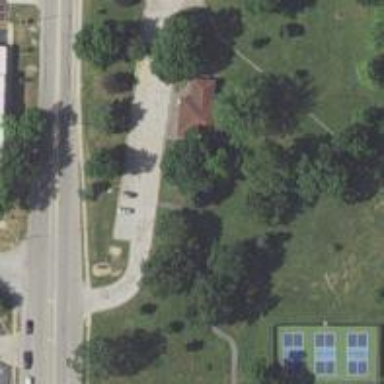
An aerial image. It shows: Disc golf tee area.